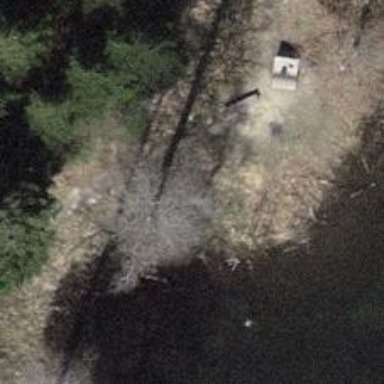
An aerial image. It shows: Bench.